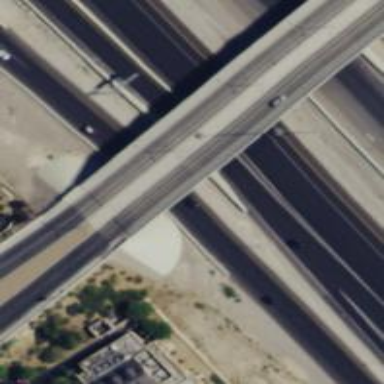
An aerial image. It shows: Motorway junction.